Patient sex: M
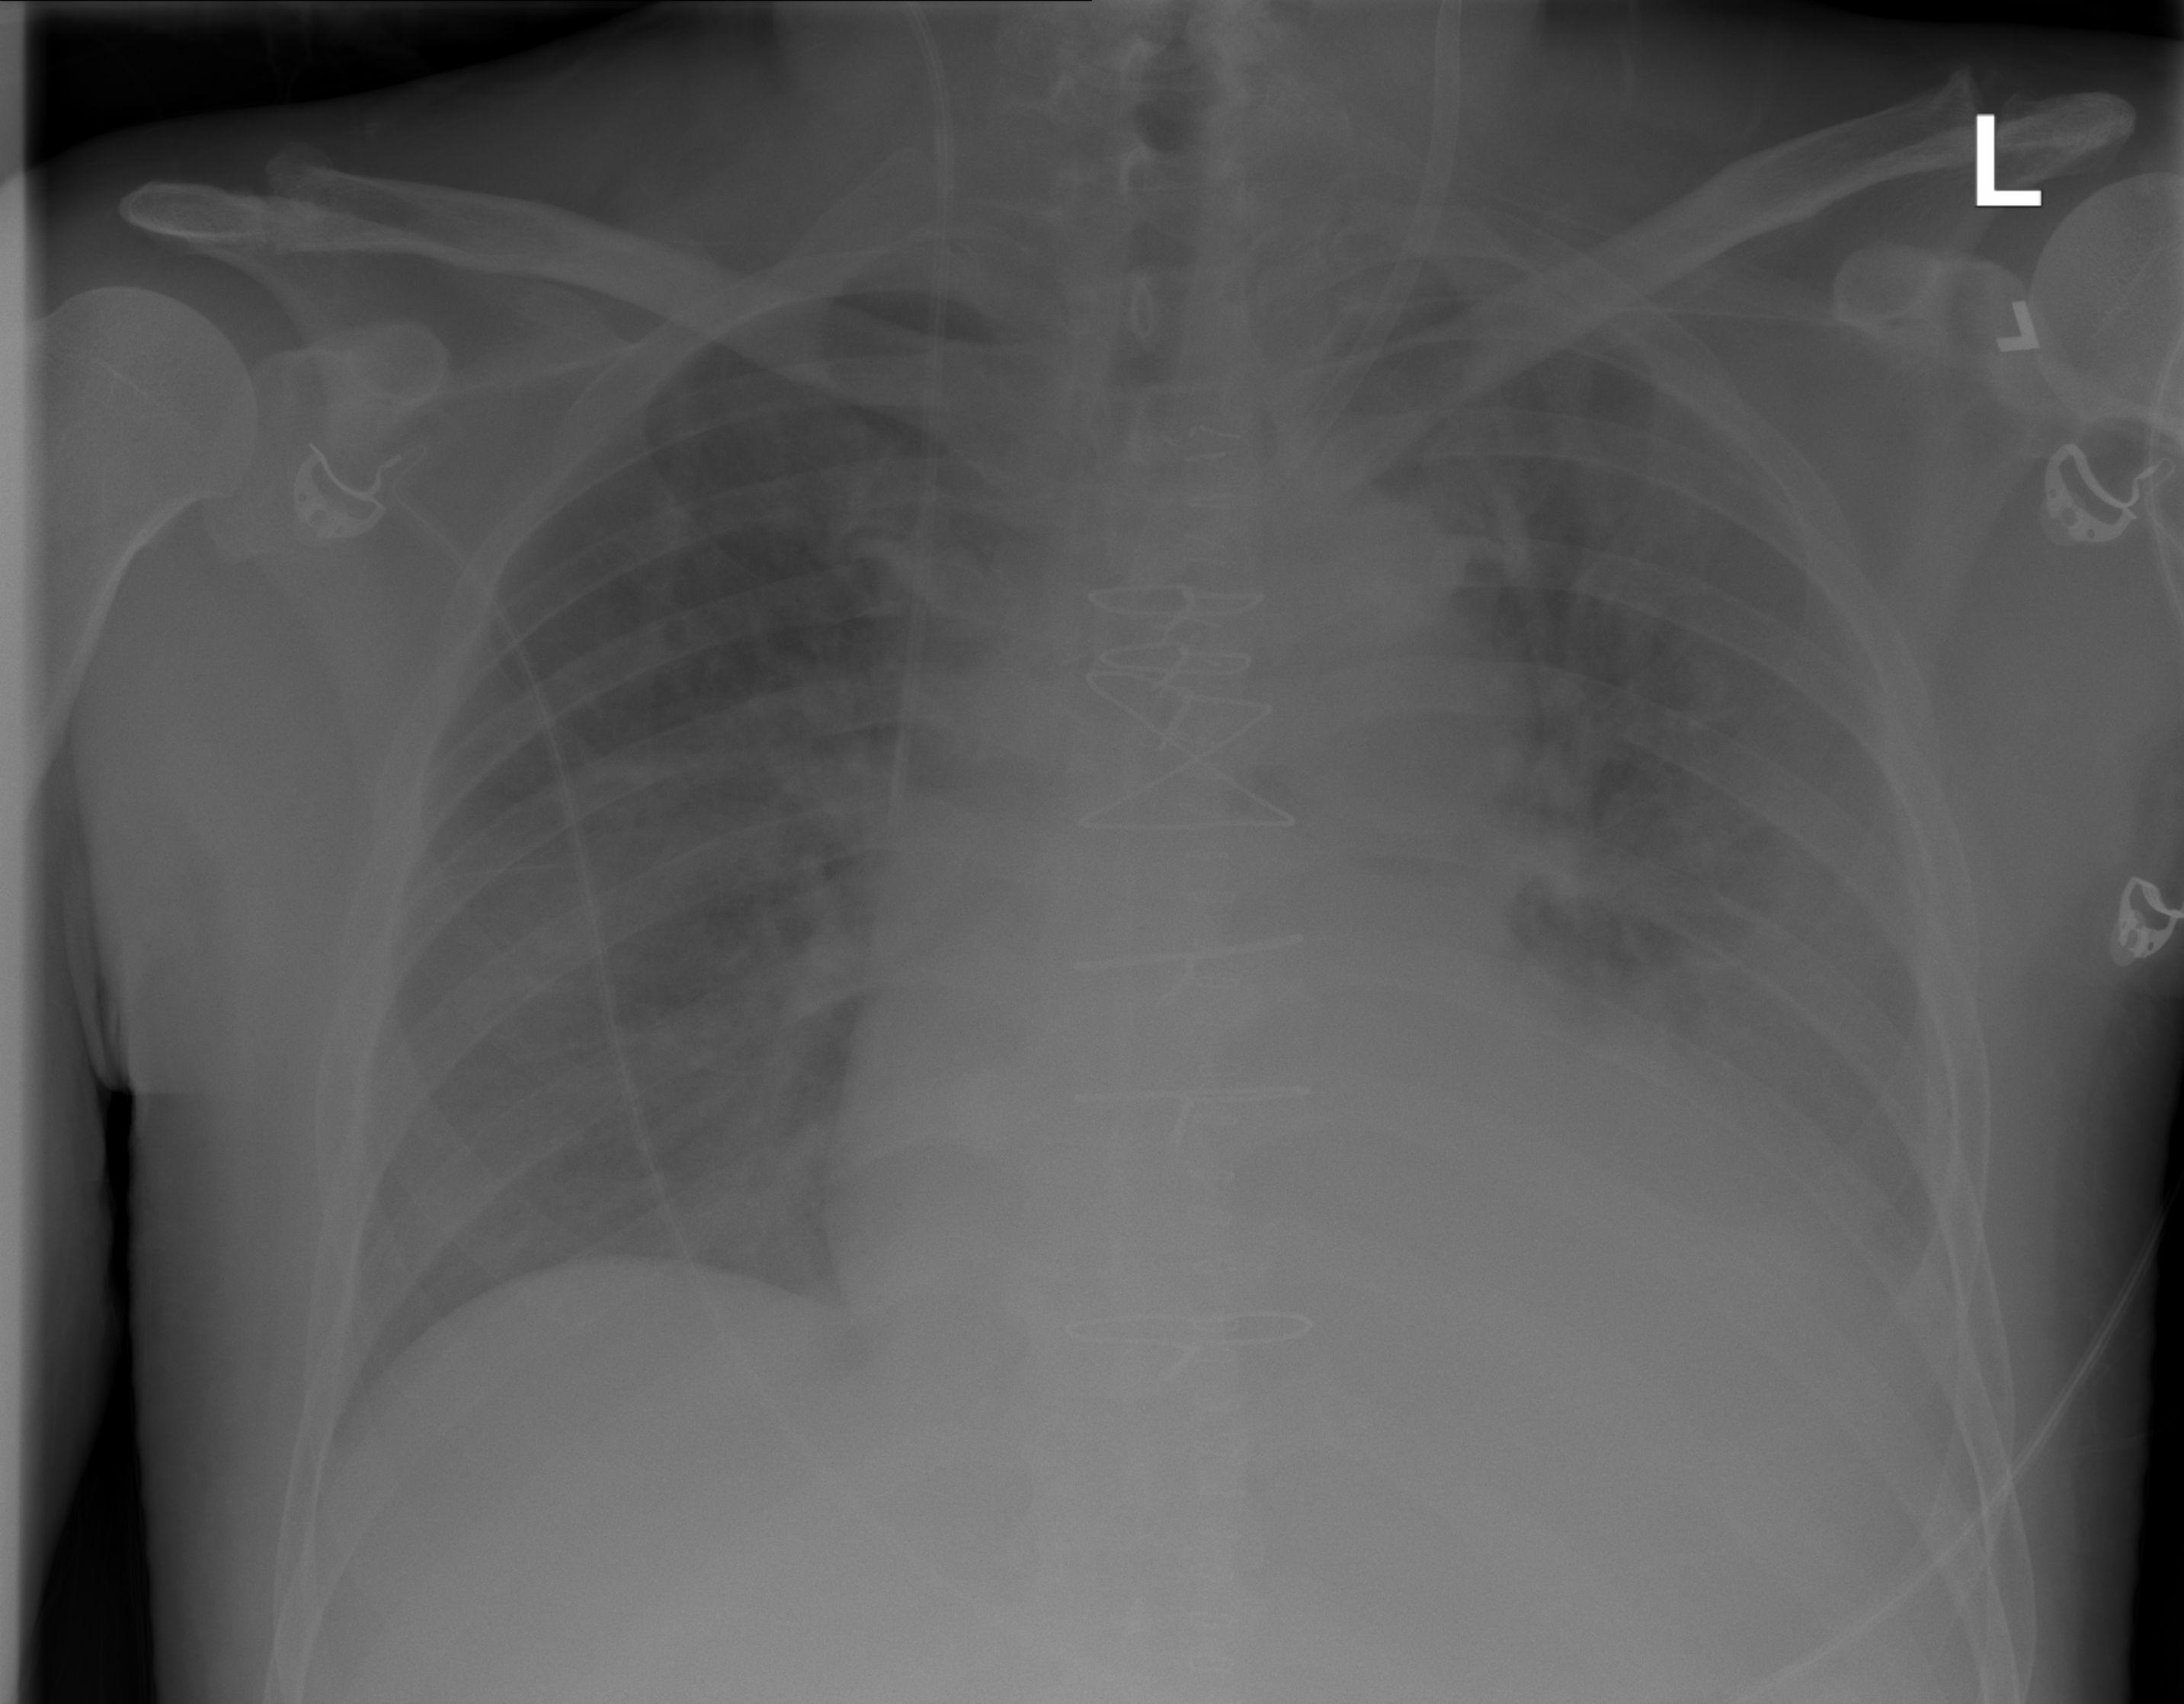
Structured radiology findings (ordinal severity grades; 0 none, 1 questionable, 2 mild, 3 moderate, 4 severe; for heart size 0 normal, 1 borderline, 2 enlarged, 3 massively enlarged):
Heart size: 2
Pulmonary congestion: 2
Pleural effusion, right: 0
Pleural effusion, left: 2
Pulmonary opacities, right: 0
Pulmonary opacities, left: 0
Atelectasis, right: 0
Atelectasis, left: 2